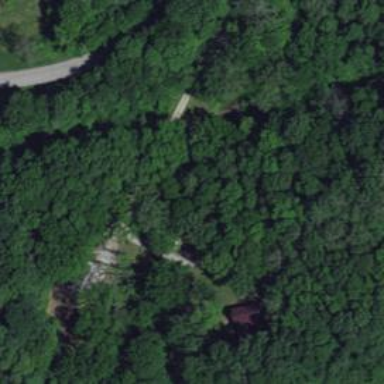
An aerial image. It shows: Driveway bridge over service road.